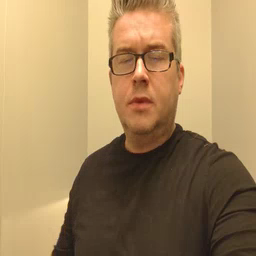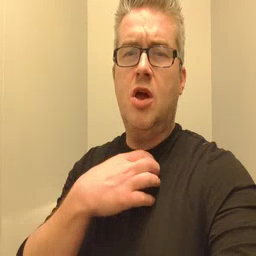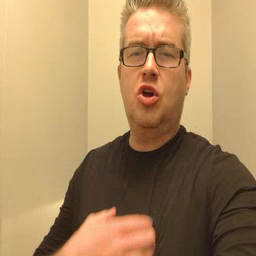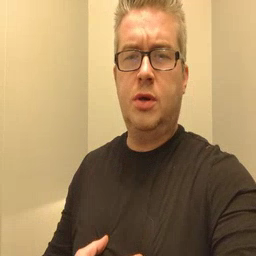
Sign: hungry